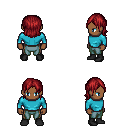
a pixel art fantasy rpg character, male body template, human, dark skin, teal long-sleeve shirt, teal pants, brunette long bangs hairstyle, black shoes, four views (front, back, left, right), 2x2 character sprite sheet, small pixel art, hard edges, no anti-aliasing